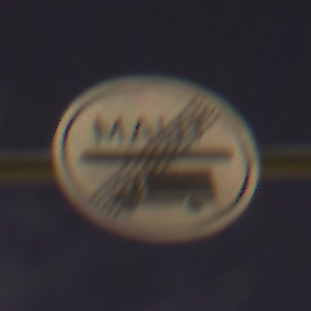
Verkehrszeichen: EndeMautpflicht
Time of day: Night
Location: Outdoor (Suburban)
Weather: PartlyCloudy
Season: NotSpecified
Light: Artificial